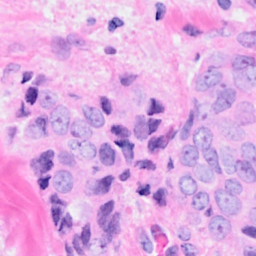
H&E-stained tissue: Breast